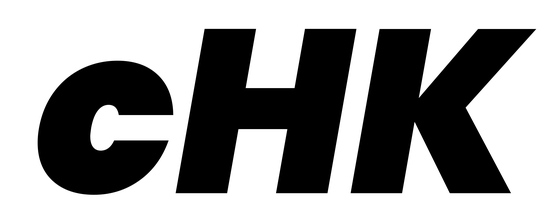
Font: Poppins-BlackItalic